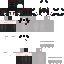
A female human skin with medium skin, wearing brown long hair dressed in a blue hoodie and black pants, featuring a closed mouth.